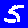
Digit: 5